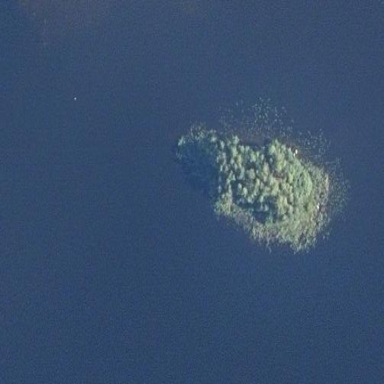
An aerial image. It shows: Islet.